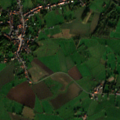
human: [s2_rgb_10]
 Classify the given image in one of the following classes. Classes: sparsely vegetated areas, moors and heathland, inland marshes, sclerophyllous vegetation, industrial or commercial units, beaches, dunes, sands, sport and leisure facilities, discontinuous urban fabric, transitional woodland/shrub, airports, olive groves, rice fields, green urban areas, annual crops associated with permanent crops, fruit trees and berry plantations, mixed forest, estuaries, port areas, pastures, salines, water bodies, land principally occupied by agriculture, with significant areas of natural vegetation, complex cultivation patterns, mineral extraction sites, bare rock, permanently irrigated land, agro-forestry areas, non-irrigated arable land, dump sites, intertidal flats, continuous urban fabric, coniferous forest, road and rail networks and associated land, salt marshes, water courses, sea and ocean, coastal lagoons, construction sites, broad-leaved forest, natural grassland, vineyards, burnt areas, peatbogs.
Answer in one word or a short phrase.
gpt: discontinuous urban fabric, non-irrigated arable land, pastures, complex cultivation patterns, land principally occupied by agriculture, with significant areas of natural vegetation